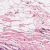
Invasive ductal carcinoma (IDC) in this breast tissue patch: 0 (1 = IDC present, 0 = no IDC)